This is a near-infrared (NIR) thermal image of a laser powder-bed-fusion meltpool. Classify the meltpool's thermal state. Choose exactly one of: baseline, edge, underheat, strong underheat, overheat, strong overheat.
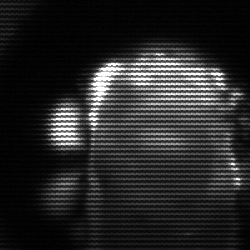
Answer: baseline